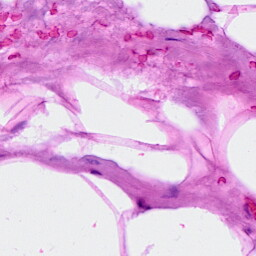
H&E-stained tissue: Breast